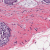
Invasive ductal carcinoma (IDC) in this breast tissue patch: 1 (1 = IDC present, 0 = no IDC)